Question: I need to get the values after "Swap:".

I've already developed a method to get the output from a shell command so I have a string that contains everything you see in the picture but now from the string I want to get ONLY the value after the Swap: How can i do this? These value are variable and can be even all three 0.
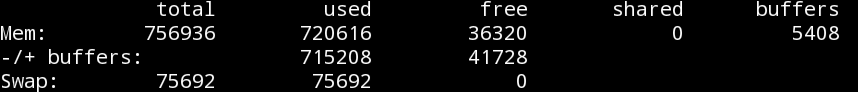
Answer: Let's say you have the text stored in a 'String' called 'textContent'. Assuming the Swap-line is the last part of your String, then you could do something like this:
'''
int index = textContent.indexOf("Swap:");
index += "Swap:".length();
textContent.subString(index);
'''